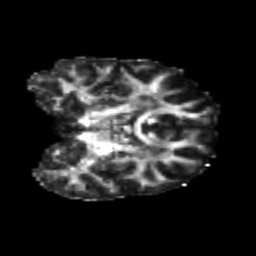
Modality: FA
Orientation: coronal
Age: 20
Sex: female
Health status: healthy
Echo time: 0.074 s